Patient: sex M, age 26
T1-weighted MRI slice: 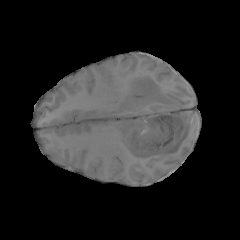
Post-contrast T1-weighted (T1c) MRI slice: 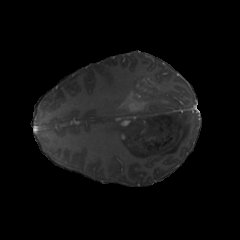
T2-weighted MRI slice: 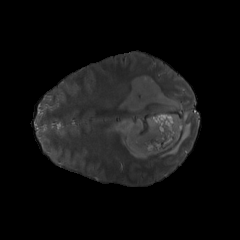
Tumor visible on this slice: yes
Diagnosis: Astrocytoma, IDH-mutant
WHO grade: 4